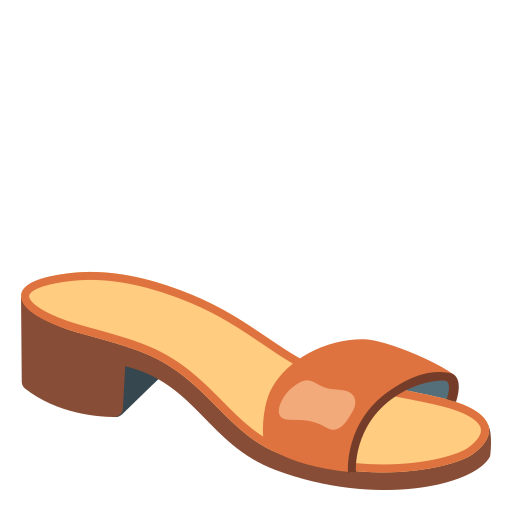
Emoji: 👡